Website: home-depot
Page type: cart
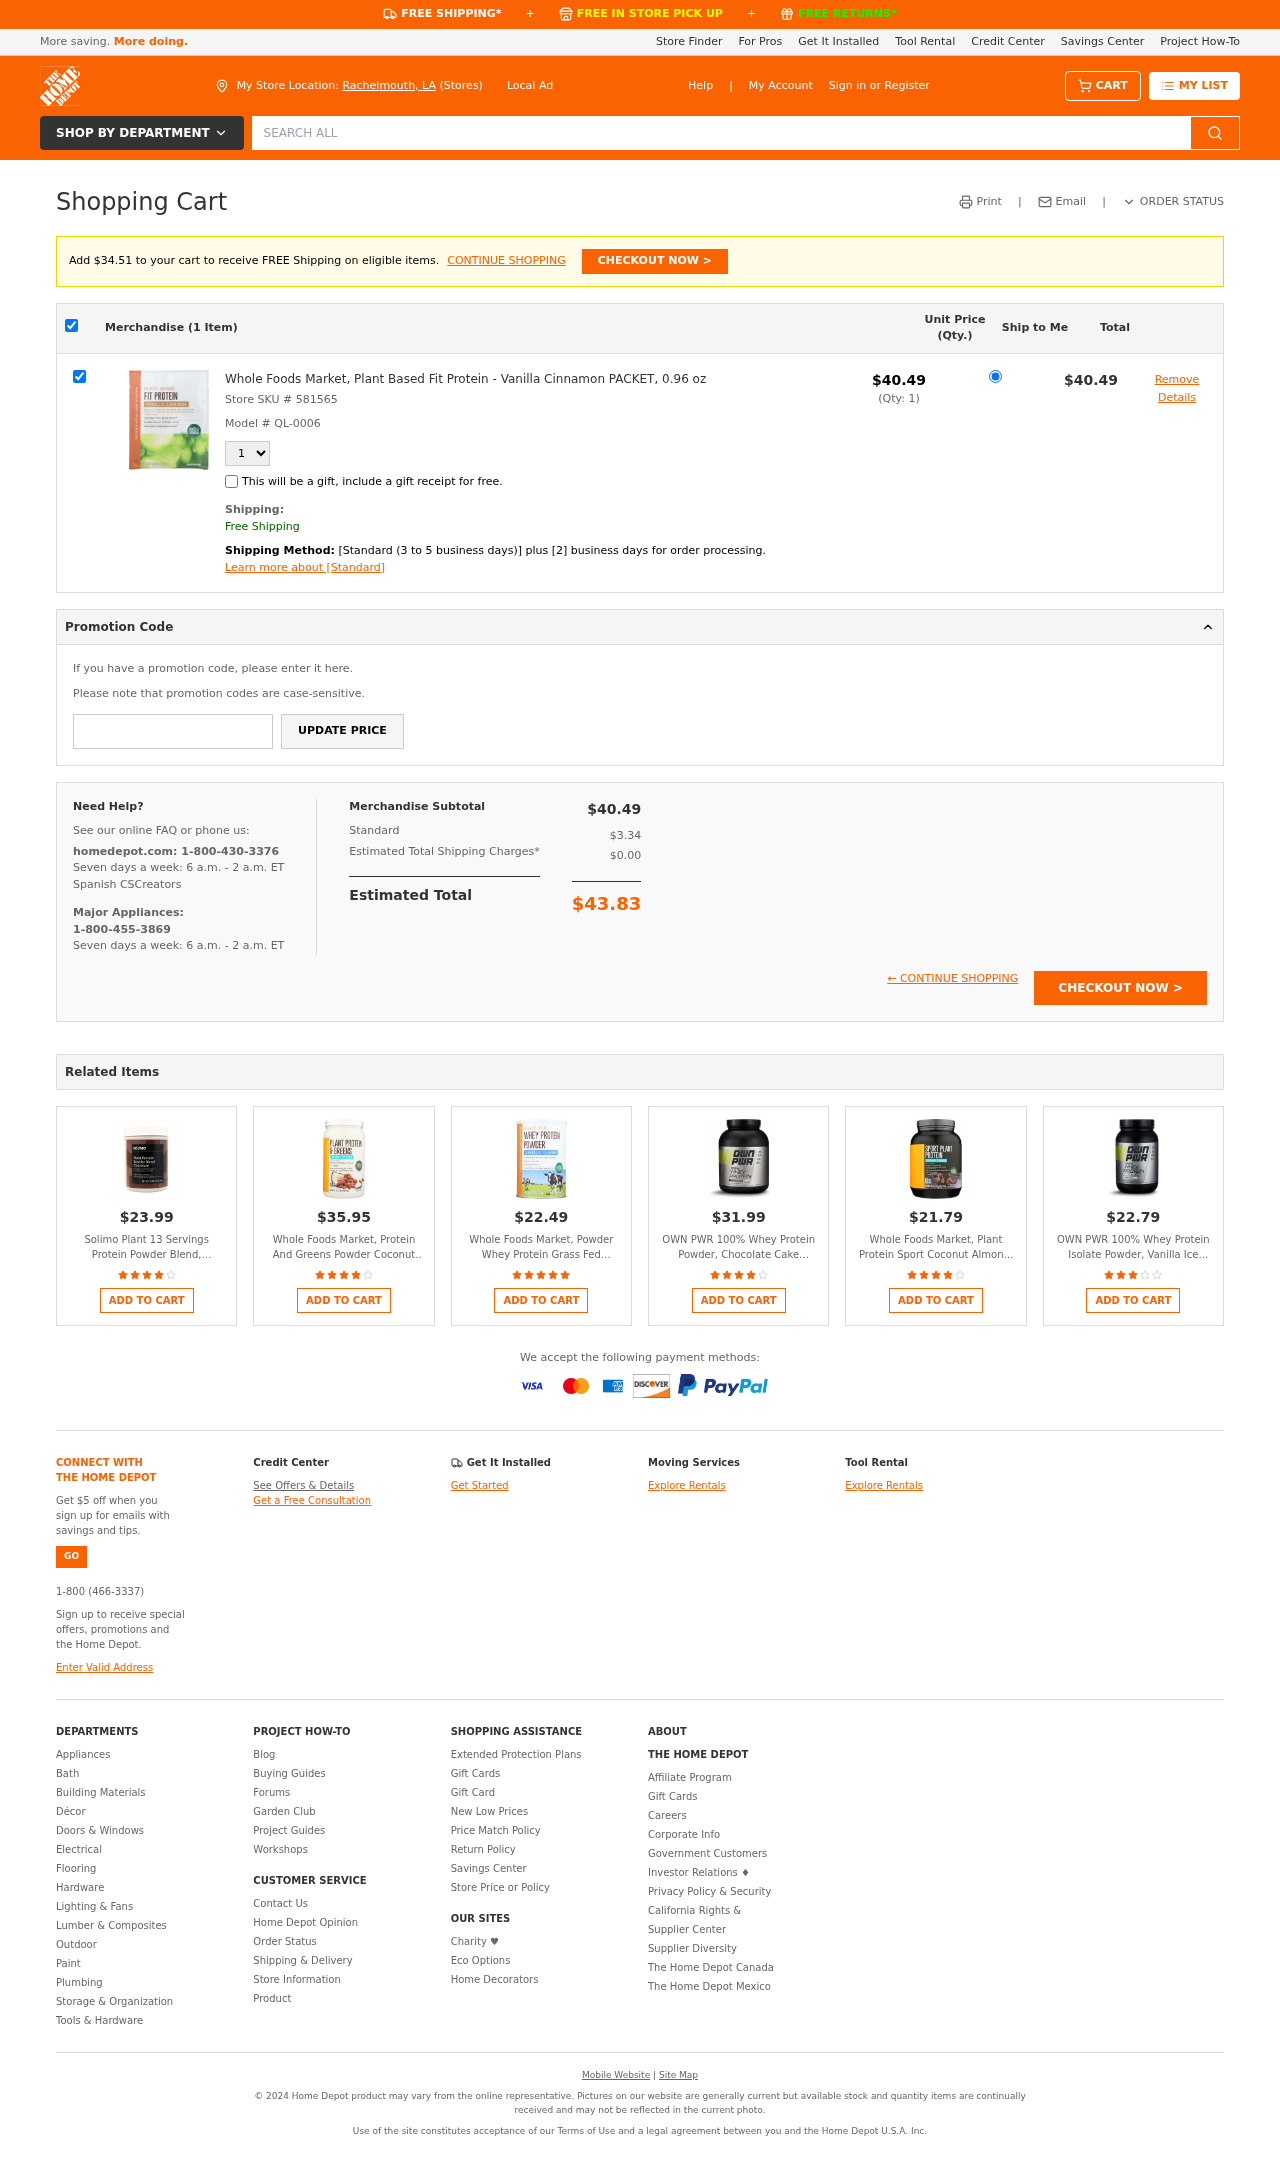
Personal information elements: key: PII_CITY_STATE
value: Rachelmouth, LA
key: PII_PROMO_CODE
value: SPRING38
Product elements: key: PRODUCT1_NAME
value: Whole Foods Market, Plant Based Fit Protein - Vanilla Cinnamon PACKET, 0.96 oz
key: PRODUCT1_PRICE
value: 40.49
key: PRODUCT1_QUANTITY
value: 1
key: PRODUCT2_NAME
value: Solimo Plant 13 Servings Protein Powder Blend, Chocolate, 1 Pound
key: PRODUCT2_PRICE
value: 23.99
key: PRODUCT2_RATING
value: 4.4
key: PRODUCT3_NAME
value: Whole Foods Market, Protein And Greens Powder Coconut Almond, 18 Ounce
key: PRODUCT3_PRICE
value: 35.95
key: PRODUCT3_RATING
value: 4.4
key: PRODUCT4_NAME
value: Whole Foods Market, Powder Whey Protein Grass Fed Vanilla, 12 Ounce
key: PRODUCT4_PRICE
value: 22.49
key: PRODUCT4_RATING
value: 4.7
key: PRODUCT5_NAME
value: OWN PWR 100% Whey Protein Powder, Chocolate Cake Batter, 25 G Protein with Enzymes, 5 Pound (62 Serv
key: PRODUCT5_PRICE
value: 31.99
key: PRODUCT5_RATING
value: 4.2
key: PRODUCT6_NAME
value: Whole Foods Market, Plant Protein Sport Coconut Almond, 33 Ounce
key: PRODUCT6_PRICE
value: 21.79
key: PRODUCT6_RATING
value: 3.6
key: PRODUCT7_NAME
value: OWN PWR 100% Whey Protein Isolate Powder, Vanilla Ice Cream, 25 G Protein, 2 Pound (28 Servings)
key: PRODUCT7_PRICE
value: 22.79
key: PRODUCT7_RATING
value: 3
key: PRODUCT1_SKU
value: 581565
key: PRODUCT1_MODEL
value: QL-0006
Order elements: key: AMOUNT_TO_FREE_SHIPPING
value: $34.51
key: ORDER_NUM_ITEMS
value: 1
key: ORDER_SUBTOTAL
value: $40.49
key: ORDER_TAX
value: $3.34
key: ORDER_SHIPPING_COST
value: $0.00
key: ORDER_TOTAL
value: $43.83
Search elements: key: HEADER_SEARCH
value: SEARCH ALL